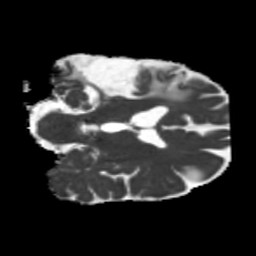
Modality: MD
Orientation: coronal
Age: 58
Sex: male
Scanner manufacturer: siemens
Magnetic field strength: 3 T
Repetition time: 5.25 s
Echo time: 0.08 s